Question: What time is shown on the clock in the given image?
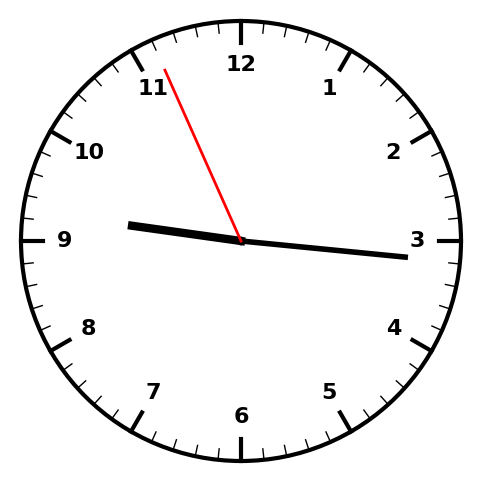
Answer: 09:15:56